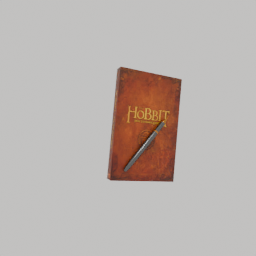
Label: tools